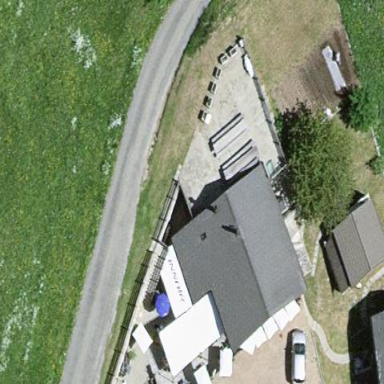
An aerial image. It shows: Restaurant.